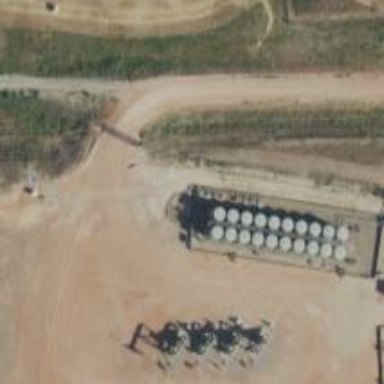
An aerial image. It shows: Storage tank with man-made structure.